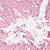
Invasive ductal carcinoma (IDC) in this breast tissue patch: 1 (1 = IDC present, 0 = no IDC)